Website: bh-photo
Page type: customer-info-address
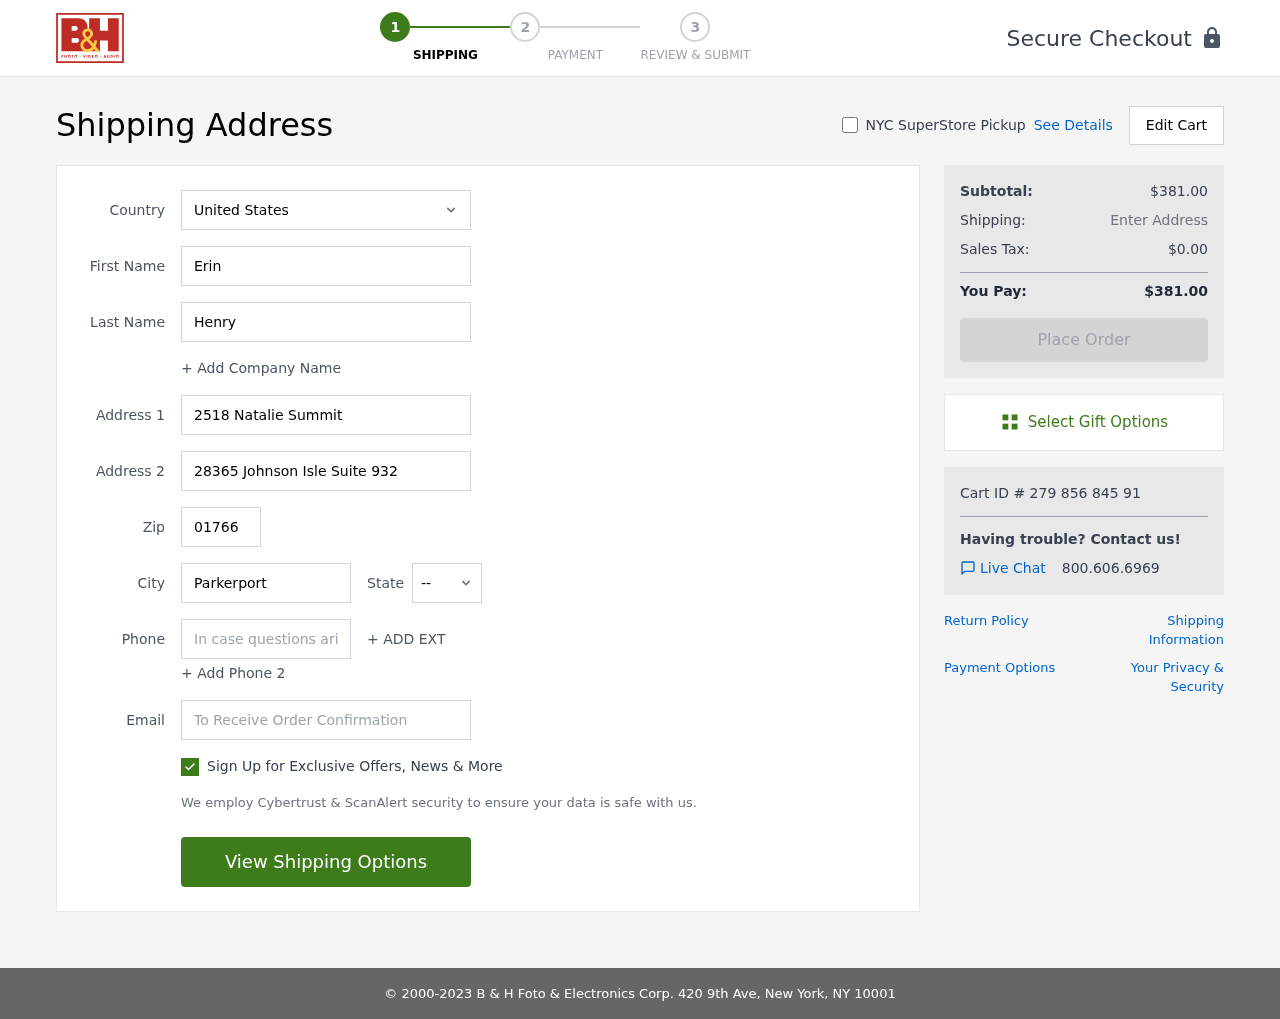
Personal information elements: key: PII_CITY
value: Parkerport
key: PII_COUNTRY
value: United States
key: PII_EMAIL
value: erin.henry@yahoo.com
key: PII_FIRSTNAME
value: Erin
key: PII_LASTNAME
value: Henry
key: PII_PHONE
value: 2123160569
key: PII_POSTCODE
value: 01766
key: PII_STATE_ABBR
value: RI
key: PII_STREET
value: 2518 Natalie Summit
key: PII_STREET2
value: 28365 Johnson Isle Suite 932
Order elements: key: ORDER_SUBTOTAL
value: $381.00
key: ORDER_TAX
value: $0.00
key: ORDER_TOTAL
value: $381.00
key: ORDER_ID
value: Cart ID # 279 856 845 91